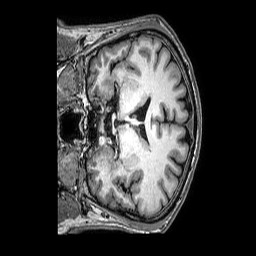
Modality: T1w
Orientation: coronal
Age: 60
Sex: male
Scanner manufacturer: philips
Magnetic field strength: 3 T
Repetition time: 0.006878 s
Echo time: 0.003162 s